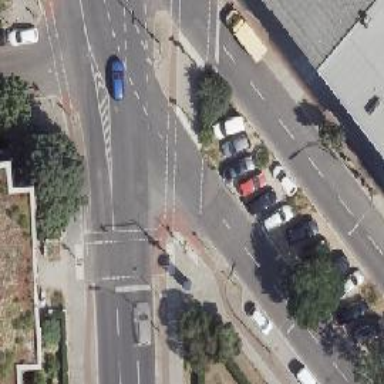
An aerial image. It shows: Asphalt footway with crossing equipped with traffic signals.